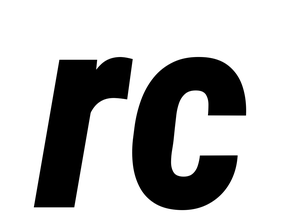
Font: Roboto-Italic_Condensed_ExtraBold_Italic